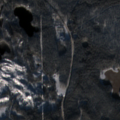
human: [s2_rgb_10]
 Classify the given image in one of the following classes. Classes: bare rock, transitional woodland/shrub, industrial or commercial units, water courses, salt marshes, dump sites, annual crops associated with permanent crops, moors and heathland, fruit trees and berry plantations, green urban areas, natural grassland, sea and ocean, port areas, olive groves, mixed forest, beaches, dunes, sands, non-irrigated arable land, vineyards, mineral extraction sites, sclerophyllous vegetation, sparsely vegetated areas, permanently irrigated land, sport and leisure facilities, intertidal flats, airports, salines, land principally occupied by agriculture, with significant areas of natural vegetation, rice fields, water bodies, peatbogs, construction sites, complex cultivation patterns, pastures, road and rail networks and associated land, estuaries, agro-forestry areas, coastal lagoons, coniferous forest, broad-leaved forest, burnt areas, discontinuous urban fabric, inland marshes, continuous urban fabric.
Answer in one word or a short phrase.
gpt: coniferous forest, transitional woodland/shrub, water bodies